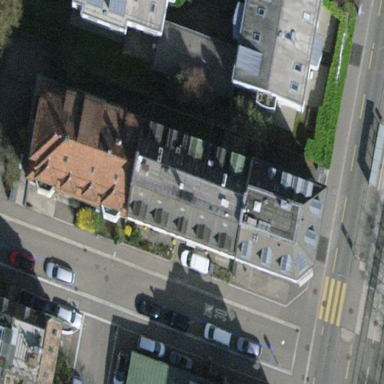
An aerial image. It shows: Apartment building with quadruple saltbox roof shape.